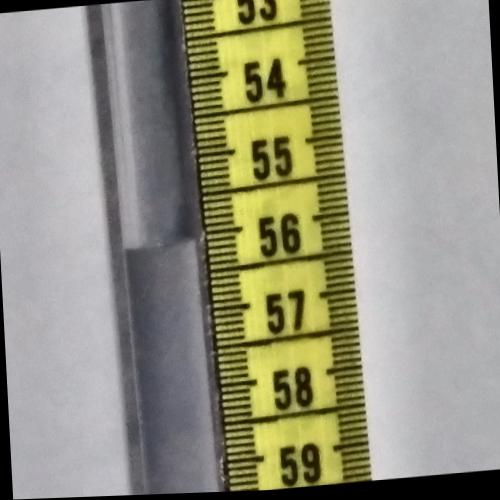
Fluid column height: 56.1 cm